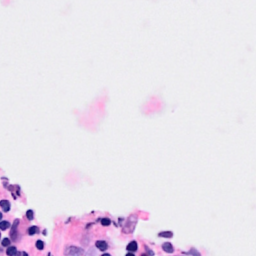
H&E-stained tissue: Breast